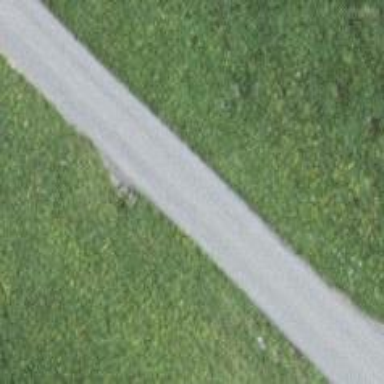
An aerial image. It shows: Unclassified road with grade 1 track type.